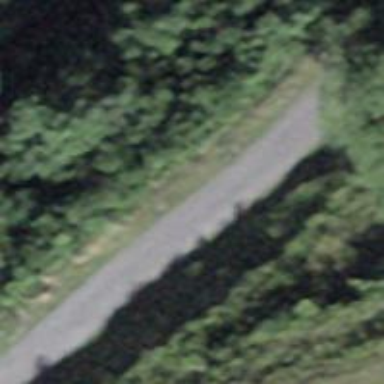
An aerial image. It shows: Passing place on the road.